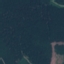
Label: Forest